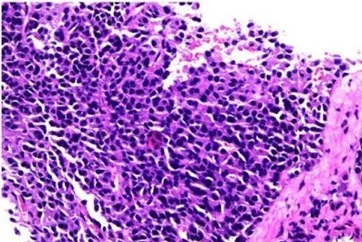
Patient's liver biopsy and skin histological findings. (a) Liver biopsy results suggest neuroendocrine tumor.
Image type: pathology (h&e)